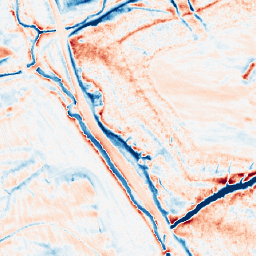
Category: classical
Decomposition family: gaussian_anisotropic
Decomposition parameters: sigma_x: 2
sigma_y: 5
Upsampling method: nearest
Upsampling parameters: scale: 2
Upsampling scale: 2